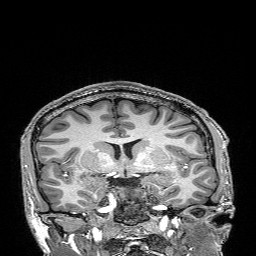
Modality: T1w
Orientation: sagittal